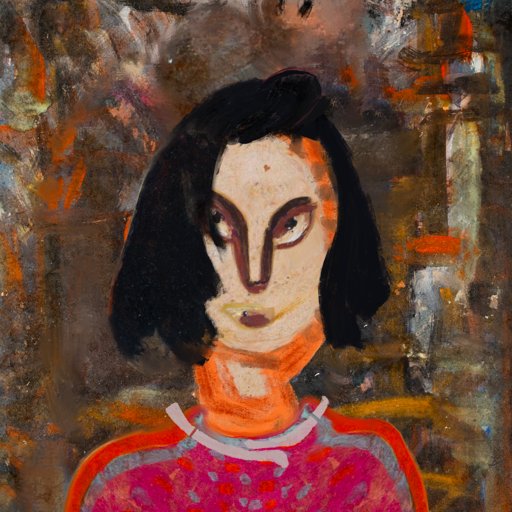
Background: GypsyQueen, Head And Neck Front: Rupkatha, Face Front: After_Raid, Bust: Sisters, Hair Front: Mosgoul, Head Accessory: Blank, Second Necklace: Blank, Necklace: Hypocrite_2, Baby: Blank